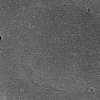
Atmospheric dust classification: not_dusty